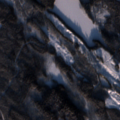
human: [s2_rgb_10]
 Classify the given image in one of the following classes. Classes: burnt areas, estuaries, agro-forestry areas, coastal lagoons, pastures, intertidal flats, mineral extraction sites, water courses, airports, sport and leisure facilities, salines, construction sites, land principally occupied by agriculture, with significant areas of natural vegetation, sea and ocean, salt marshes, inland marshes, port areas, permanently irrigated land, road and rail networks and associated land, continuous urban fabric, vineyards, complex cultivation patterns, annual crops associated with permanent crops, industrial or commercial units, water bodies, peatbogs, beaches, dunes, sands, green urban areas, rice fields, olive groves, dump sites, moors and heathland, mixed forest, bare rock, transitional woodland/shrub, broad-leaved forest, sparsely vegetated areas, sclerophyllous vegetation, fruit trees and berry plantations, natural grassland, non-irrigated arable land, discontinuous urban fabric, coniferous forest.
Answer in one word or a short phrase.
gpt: coniferous forest, mixed forest, transitional woodland/shrub, water bodies